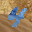
Label: 4